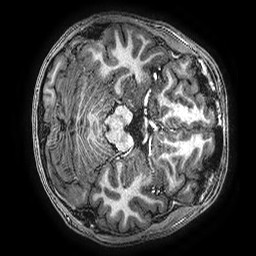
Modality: T1w
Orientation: axial
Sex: male
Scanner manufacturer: ge
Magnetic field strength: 3 T
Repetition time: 0.00766 s
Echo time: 0.003476 s